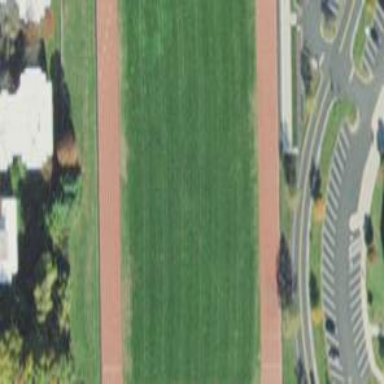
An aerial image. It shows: Pitch for leisure land sports with track nearby.